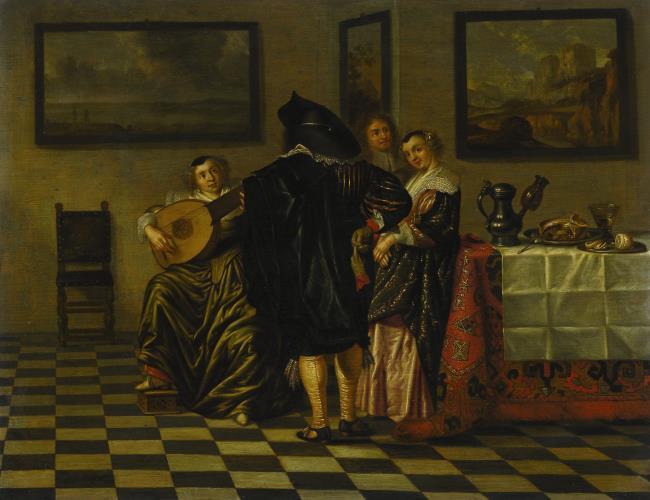
Title: Company playing music in an interior
Artist: Anoniem (Noordelijke Nederlanden (historische regio)) na ca. 1630 Bron: Ellis Dullaart (2015-03)
Earliest date: 1630
Latest date: 1630
Genre: painting
Iconography: Gloves
Keywords: genre, interior view, elegant company, full-length portrait, standing (position), sitting, facing front, figure from behind, young woman, man, black cap, hat, composite collar, glove/gloves in hand, making music, lute, footstove, Jan Steen jug, roemer, Berkemeier, pie, lemon (fruit), table carpet, oriental tablecloth, chair, landscape painting (depicted), checkered stone floor